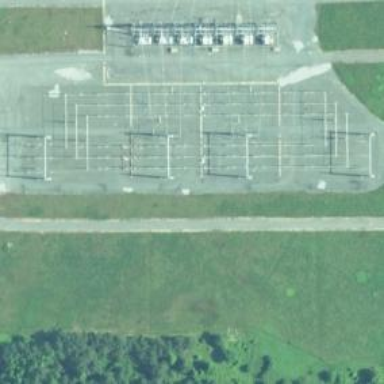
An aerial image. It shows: Switch for power supply.